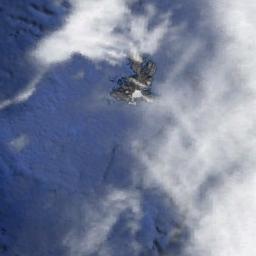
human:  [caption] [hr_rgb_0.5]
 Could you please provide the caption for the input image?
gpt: The stratus clouds and cumulus clouds are located above the surface of the sea and a island is at sea .

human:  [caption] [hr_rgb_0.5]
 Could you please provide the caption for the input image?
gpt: White clouds on blue sea .

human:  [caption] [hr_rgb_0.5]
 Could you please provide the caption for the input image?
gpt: The white cloud is above blue sea and island .

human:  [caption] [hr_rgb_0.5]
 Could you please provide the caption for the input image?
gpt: A thick white cloud floats on the deep blue sea .

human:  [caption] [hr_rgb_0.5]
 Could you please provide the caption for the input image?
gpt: There are some gauzy clouds over a blue sea .